Aerial crown-view tile of a tropical tree (Barro Colorado Island, Panama), acquired 20240813:
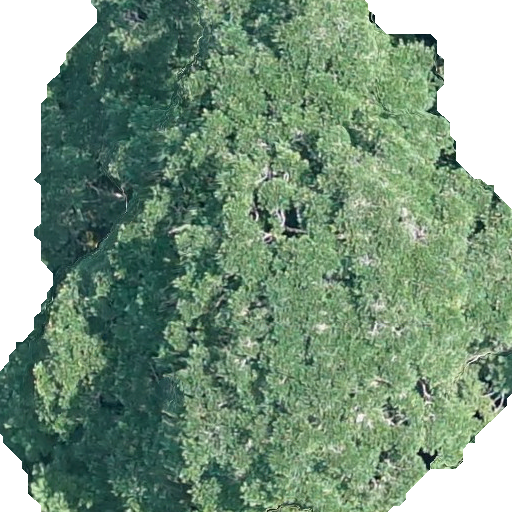
Species: Calophyllum longifolium
GBIF accepted scientific name: Calophyllum longifolium
Crown area: 378.051 m²